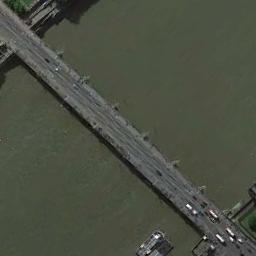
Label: bridge